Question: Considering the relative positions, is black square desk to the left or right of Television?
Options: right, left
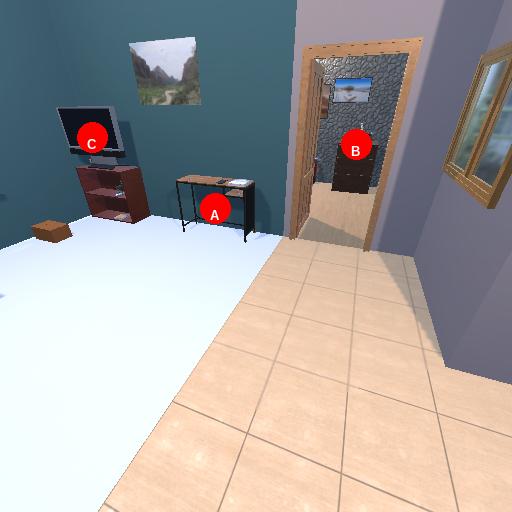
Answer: right